Question: I'm writing a 2D game using OpenGL, using png images (64x64 pixels, with transparency) stored in my resources.
My code looks like this :
'''
import javax.microedition.khronos.egl.EGLConfig;
import javax.microedition.khronos.opengles.GL10;
import javax.microedition.khronos.opengles.GL11;
import javax.microedition.khronos.opengles.GL11Ext;
import android.content.Context;
import android.graphics.Bitmap;
import android.graphics.BitmapFactory;
import android.opengl.GLUtils;
import android.opengl.GLSurfaceView.Renderer;
public class TestGLRenderer implements Renderer {
private int mTexGLNames[];
private Context mContext;
public TestGLRenderer(Context ctx) {
mContext = ctx;
}
public void onSurfaceCreated(GL10 gl, EGLConfig config) {
// setup the gl renderer
gl.glClearColor(0.2f, 0.4f, 0.6f, 1.0f);
gl.glEnable(GL10.GL_TEXTURE_2D);
gl.glShadeModel(GL10.GL_FLAT);
gl.glEnable(GL10.GL_BLEND);
gl.glBlendFunc(GL10.GL_ONE, GL10.GL_ONE_MINUS_SRC_ALPHA);
// reserve GL texture names
mTexGLNames = new int[1];
gl.glGenTextures(1, mTexGLNames, 0);
// load image from resources
Bitmap b;
b = BitmapFactory.decodeResource(mContext.getResources(),
R.drawable.image);
// load image in opengl
gl.glBindTexture(GL10.GL_TEXTURE_2D, mTexGLNames[0]);
GLUtils.texImage2D(GL10.GL_TEXTURE_2D, 0, b, 0);
}
public void onDrawFrame(GL10 gl) {
gl.glClear(GL10.GL_COLOR_BUFFER_BIT | GL10.GL_DEPTH_BUFFER_BIT);
gl.glColor4f(1.0f, 1.0f, 1.0f, 1.0f);
gl.glBindTexture(GL10.GL_TEXTURE_2D, mTexGLNames[0]);
int crop[] = new int[] { 0, 64, 64, -64 };
((GL11) gl).glTexParameteriv(GL10.GL_TEXTURE_2D,
GL11Ext.GL_TEXTURE_CROP_RECT_OES, crop, 0);
((GL11Ext) gl).glDrawTexfOES(160, 240, 0, 64, 64);
}
public void onSurfaceChanged(GL10 gl, int w, int h) {
}
}
'''
The result is working as expected in the emulator (running Android 2.2), but the image appears as a black square on my phone (LG-P500, Android 2.2). Attached are screenshots from both the emulator and my phone.
Is there something wrong with my code, or is it a problem with my phone (my phone can run other 3D games without problems) ?

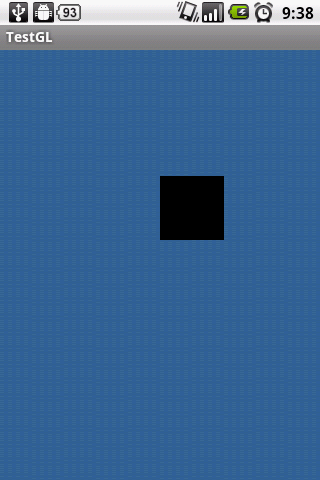
Answer: I am not sure is it same reason than you but try it.
I loaded textures before (and same problem like you):
'''
gl.glBindTexture(GL10.GL_TEXTURE_2D, textureIDs[i]);
GLUtils.texImage2D(GL10.GL_TEXTURE_2D, 0, bitmaps[i], 0);
'''
Thats works fine in emulator but you can set more parameters to texture how its will calculate. My guess is that phone can't set these by default and thats why it not work (but that just guess). So to the solution:
'''
gl.glBindTexture(GL10.GL_TEXTURE_2D, textureIDs[i]); //Same
gl.glTexParameterf(GL10.GL_TEXTURE_2D, GL10.GL_TEXTURE_MIN_FILTER, GL10.GL_LINEAR);
gl.glTexParameterf(GL10.GL_TEXTURE_2D, GL10.GL_TEXTURE_MAG_FILTER, GL10.GL_LINEAR);
gl.glTexParameterf(GL10.GL_TEXTURE_2D, GL10.GL_TEXTURE_WRAP_S, GL10.GL_REPEAT);
gl.glTexParameterf(GL10.GL_TEXTURE_2D, GL10.GL_TEXTURE_WRAP_T, GL10.GL_REPEAT);
GLUtils.texImage2D(GL10.GL_TEXTURE_2D, 0, bitmaps[i], 0); //Same
'''
That's it. You can google more information from those parameters (GL_LINEAR and GL_REPEAT) if you don't know.
I hope this will help =)